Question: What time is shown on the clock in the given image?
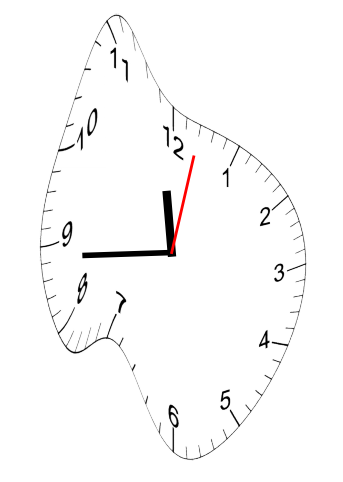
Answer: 11:44:02